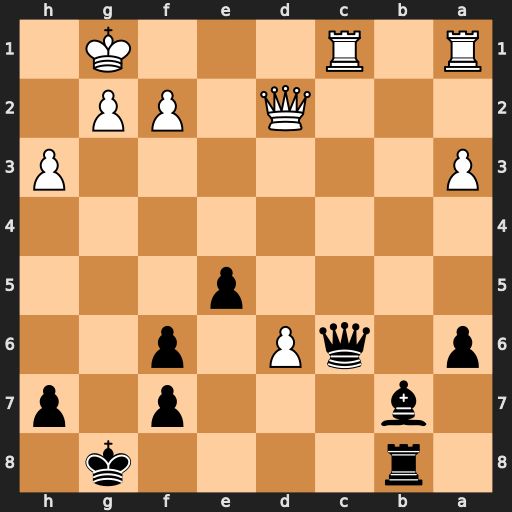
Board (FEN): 1r4k1/1b3p1p/p1qP1p2/4p3/8/P6P/3Q1PP1/R1R3K1
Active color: b
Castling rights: -
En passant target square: -
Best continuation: Qxg2#